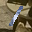
Label: 1